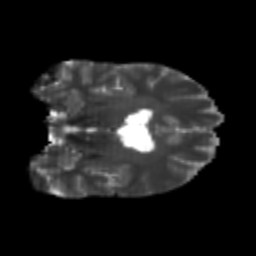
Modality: T2w
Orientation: coronal
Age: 21
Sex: male
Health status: healthy
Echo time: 0.074 s